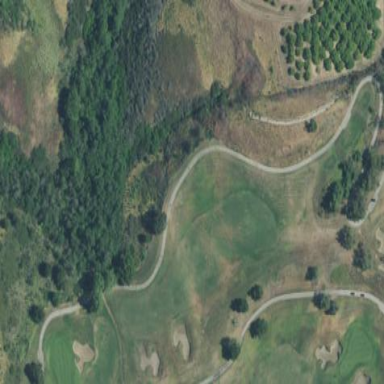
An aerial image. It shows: Grassy area designated as golf fairway.